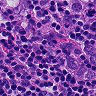
Metastatic tissue present: yes